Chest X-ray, PA view. Patient: 71 years old, sex F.
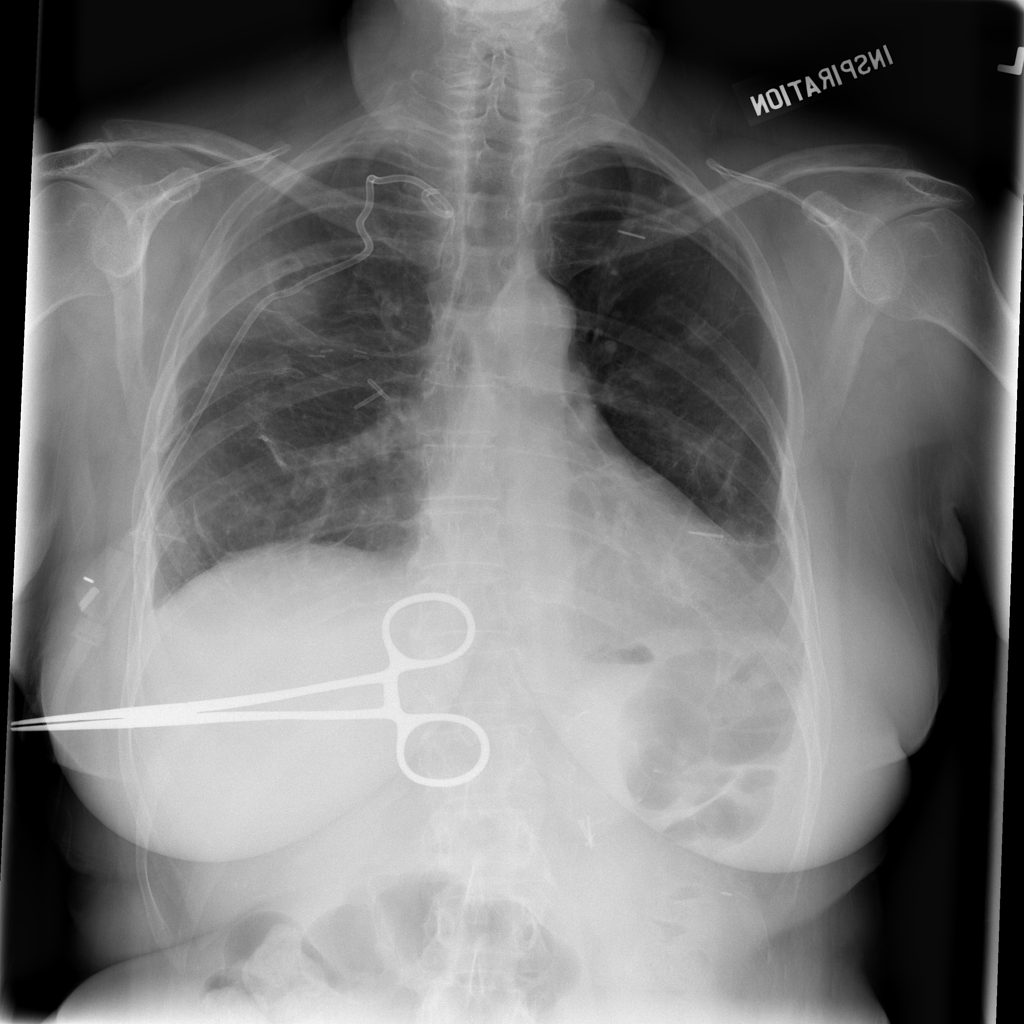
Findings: No Finding